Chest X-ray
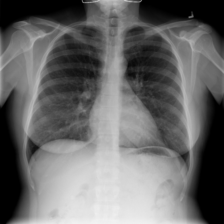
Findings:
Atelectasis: negative
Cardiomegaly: negative
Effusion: negative
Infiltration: negative
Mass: negative
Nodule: negative
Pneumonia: negative
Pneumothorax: positive
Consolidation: negative
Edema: negative
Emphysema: negative
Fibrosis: negative
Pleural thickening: negative
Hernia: negative